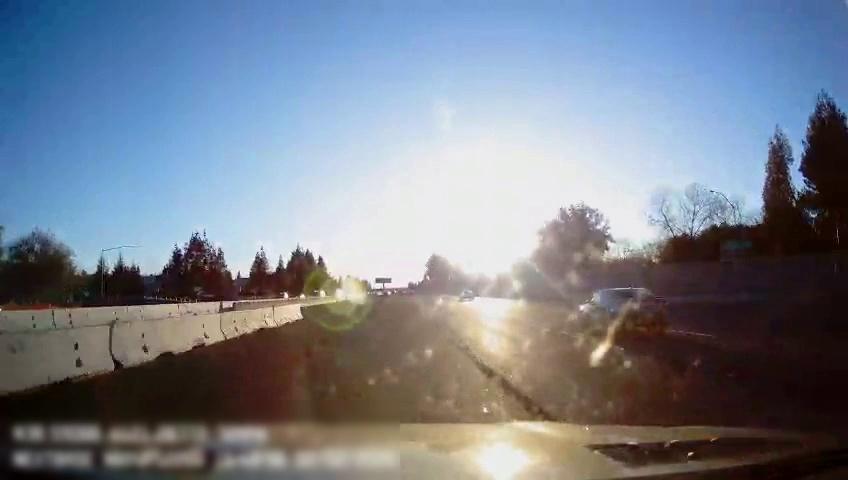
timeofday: Day
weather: Sunny
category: Drivable Space
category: Vehicles | Car
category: Vehicles | Car
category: Lanes | Current Lane
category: Lanes | Current Lane
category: Lanes | Alternate Lane
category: Traffic | Signs
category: Traffic | Signs